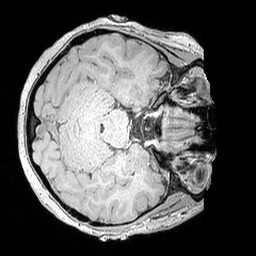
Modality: MP2RAGE
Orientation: axial
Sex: female
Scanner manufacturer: siemens
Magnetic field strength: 3 T
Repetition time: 5 s
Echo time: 0.00292 s